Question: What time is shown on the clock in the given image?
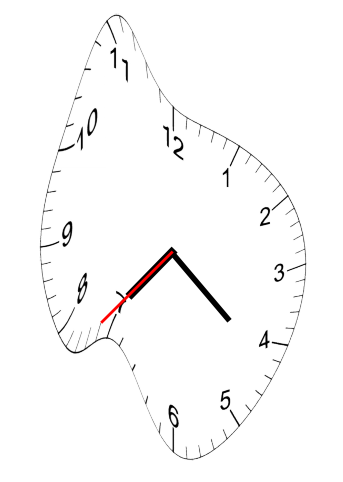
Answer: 07:21:37